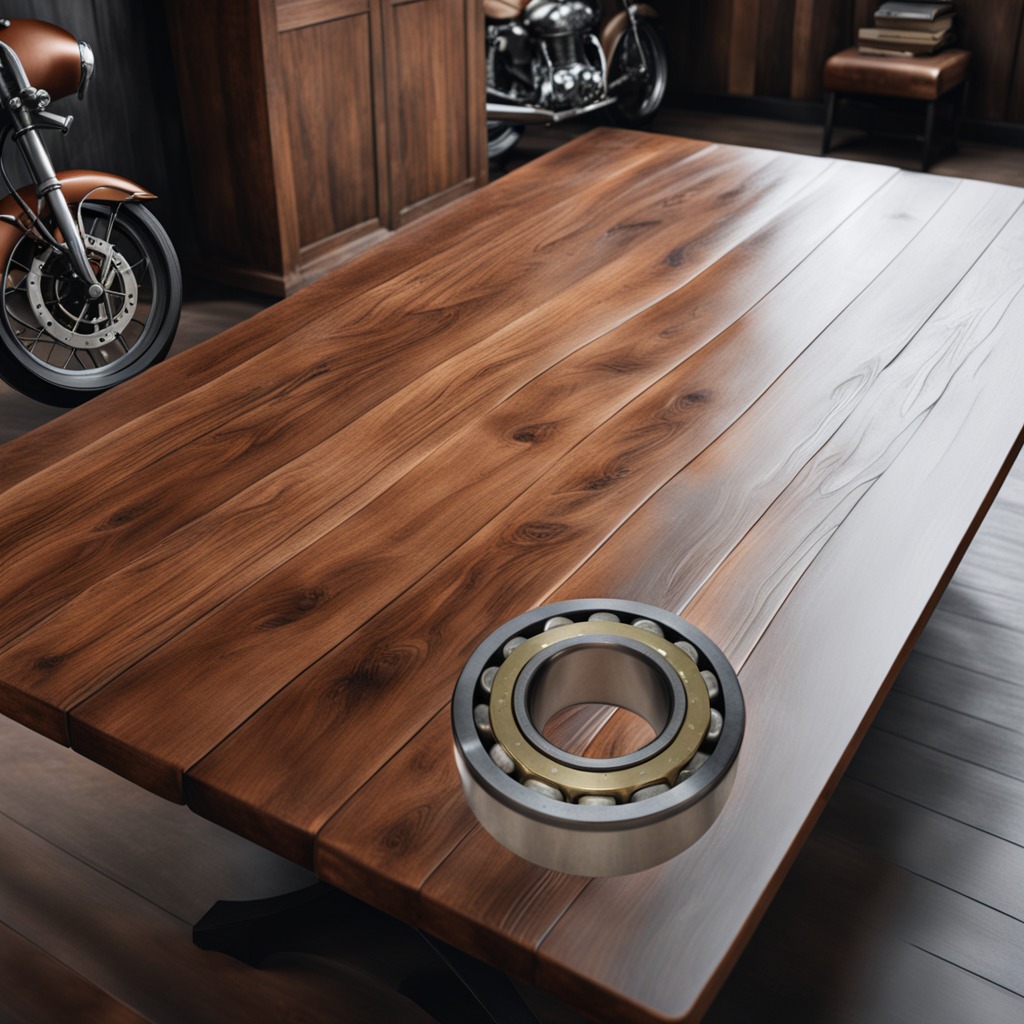
A metal ball bearing is lying on the wooden table in the vintage motorcycle garage.